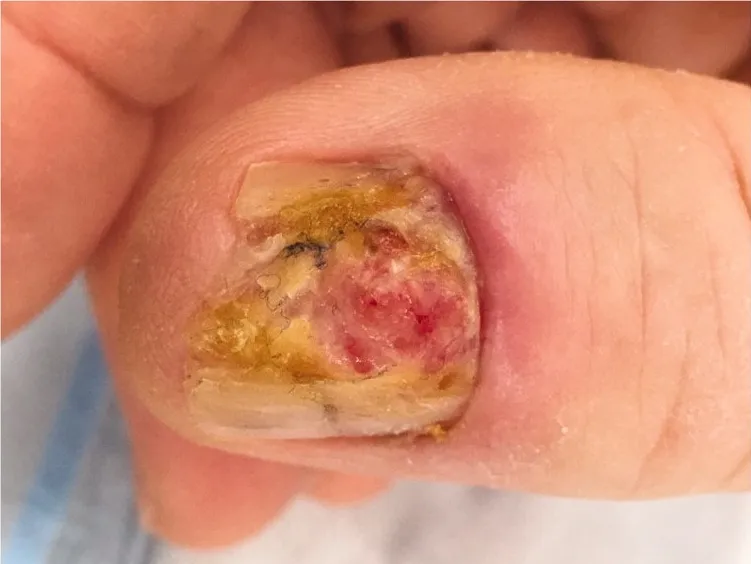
Lesion on the right thumb shown in December of 2016 prior to surgical treatment.
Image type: pathology (gram)